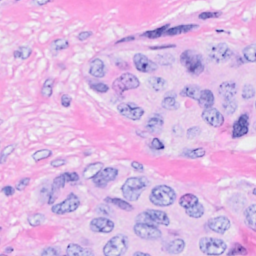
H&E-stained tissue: Breast